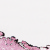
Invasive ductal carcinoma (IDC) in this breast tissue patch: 0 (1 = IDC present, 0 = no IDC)